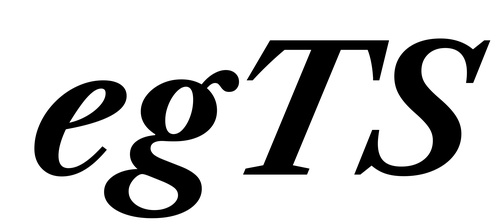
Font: LibreCaslonText-Italic_Bold_Italic